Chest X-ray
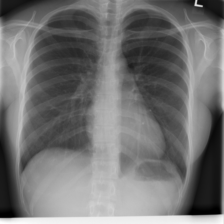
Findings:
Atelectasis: negative
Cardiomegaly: negative
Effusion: negative
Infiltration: positive
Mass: negative
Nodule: negative
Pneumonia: negative
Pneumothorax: negative
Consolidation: negative
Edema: negative
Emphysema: negative
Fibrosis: negative
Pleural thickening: negative
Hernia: negative